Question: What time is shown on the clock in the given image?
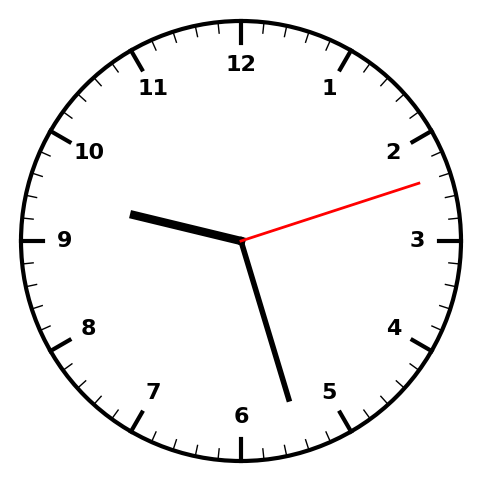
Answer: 09:27:12